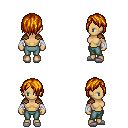
a pixel art fantasy rpg character, female body template, human, tanned skin, leather shoulder armor, teal pants, dark blonde bangs hairstyle, white cloth bandages, white slippers, four views (front, back, left, right), 2x2 character sprite sheet, small pixel art, hard edges, no anti-aliasing